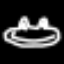
Label: frog